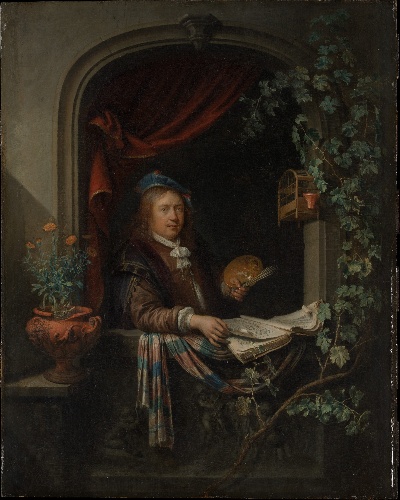
Title: Self-Portrait
Artist: Gerrit Dou
Artist bio: Dutch, Leiden 1613–1675 Leiden
Date: ca. 1665
Object type: Painting
Classification: Paintings
Medium: Oil on wood
Dimensions: 19 1/4 x 15 3/8 in. (48.9 x 39.1 cm)
Department: European Paintings
Credit line: Bequest of Benjamin Altman, 1913
Accession year: 1914
Repository: Metropolitan Museum of Art, New York, NY
Tags: Men|Self-portraits|Artists